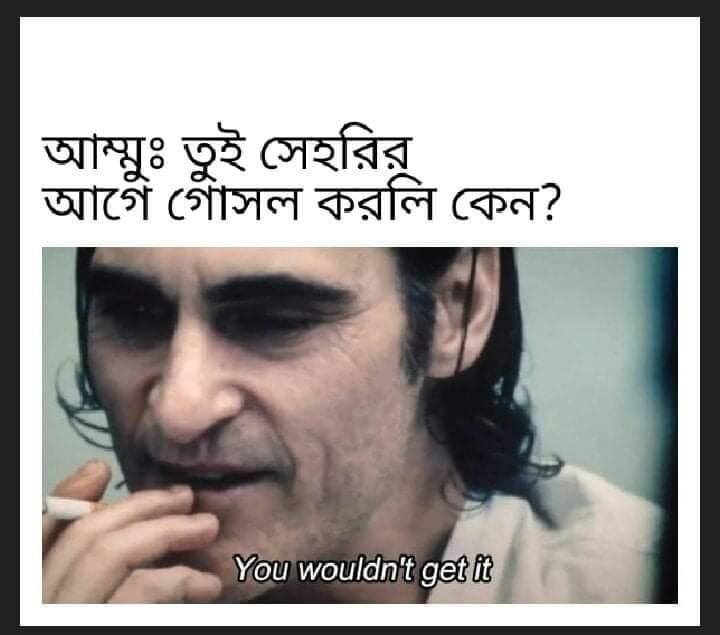
Caption: আম্মুঃ তুই সেহেরির আগে গোসল করলি কেন ?  You wouldn't get it
Label: non-hate